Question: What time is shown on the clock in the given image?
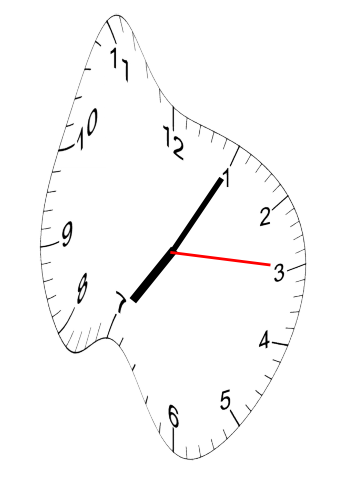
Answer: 07:05:15